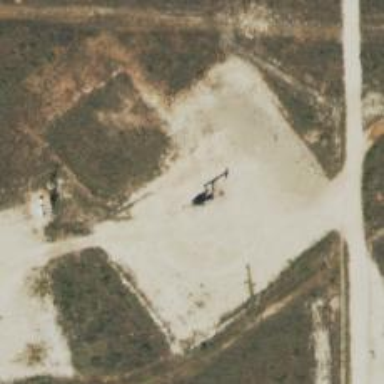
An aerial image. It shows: Petroleum well that is man-made.